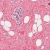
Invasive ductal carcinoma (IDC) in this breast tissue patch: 0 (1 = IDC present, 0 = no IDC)